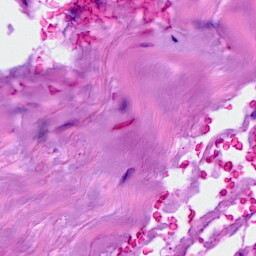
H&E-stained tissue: Breast